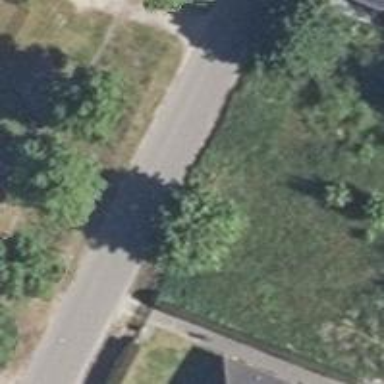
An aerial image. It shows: Residential road with asphalt surface and no sidewalk.